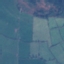
Land use / land cover class: Pasture